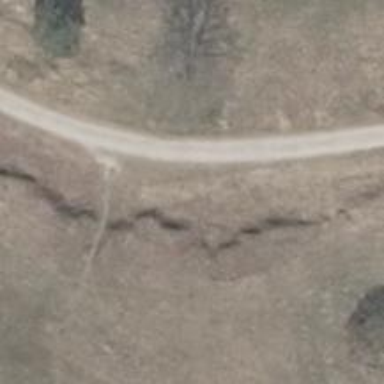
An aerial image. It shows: Track road with grade3 tracktype.